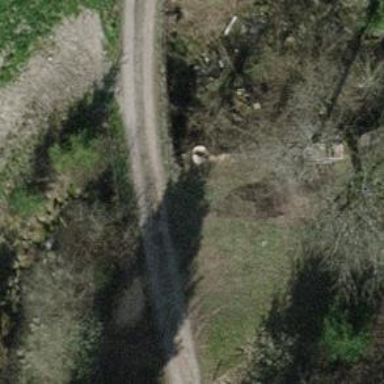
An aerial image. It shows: Track road on bridge.